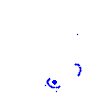
Particle: kaon